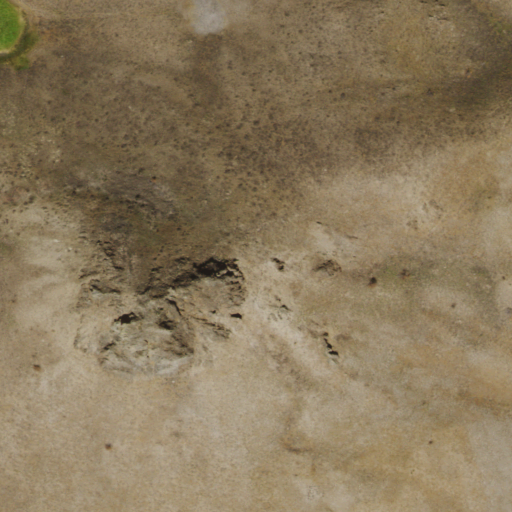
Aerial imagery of mountain in Nevada named Jenneman Peak containing only grassland